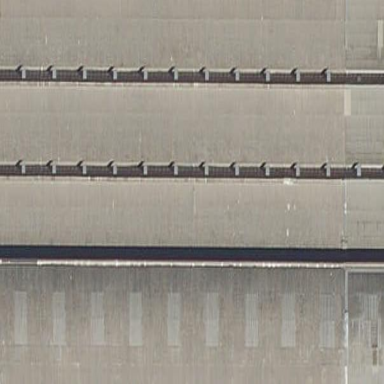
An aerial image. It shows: Industrial building.